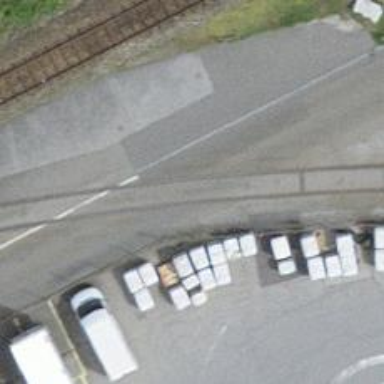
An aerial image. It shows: Level crossing along the railway.